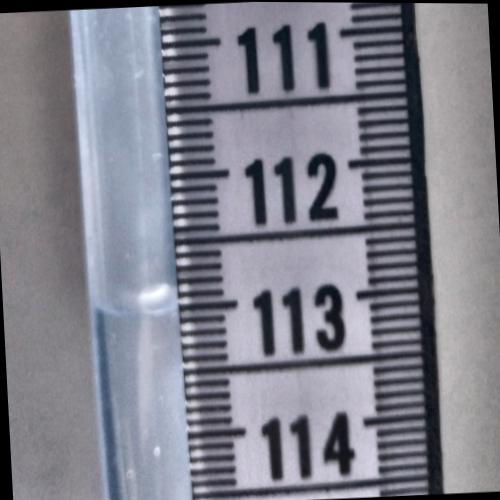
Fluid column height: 113.0 cm